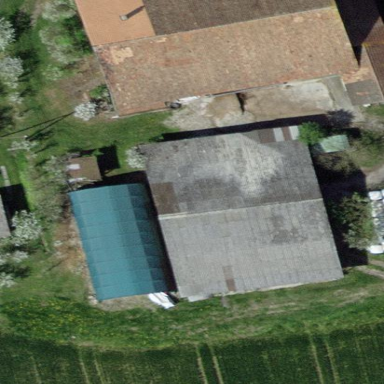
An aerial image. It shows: Farmyard area.